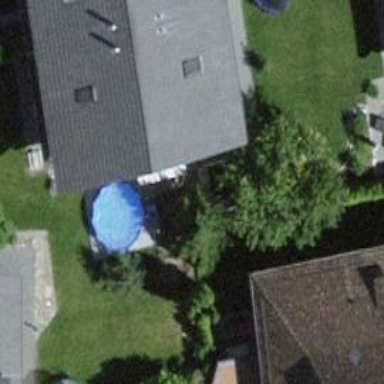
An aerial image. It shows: House with gabled roof. The roof extends across the building.